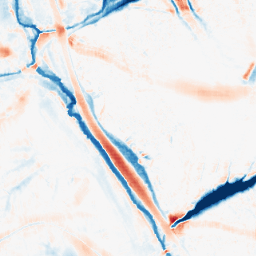
Category: morphological
Decomposition family: morphological_ellipse
Decomposition parameters: operation: average
width: 30
height: 30
Upsampling method: sinc_blackman
Upsampling parameters: scale: 2
kernel_size: 4
Upsampling scale: 2